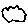
Label: cloud